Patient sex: M
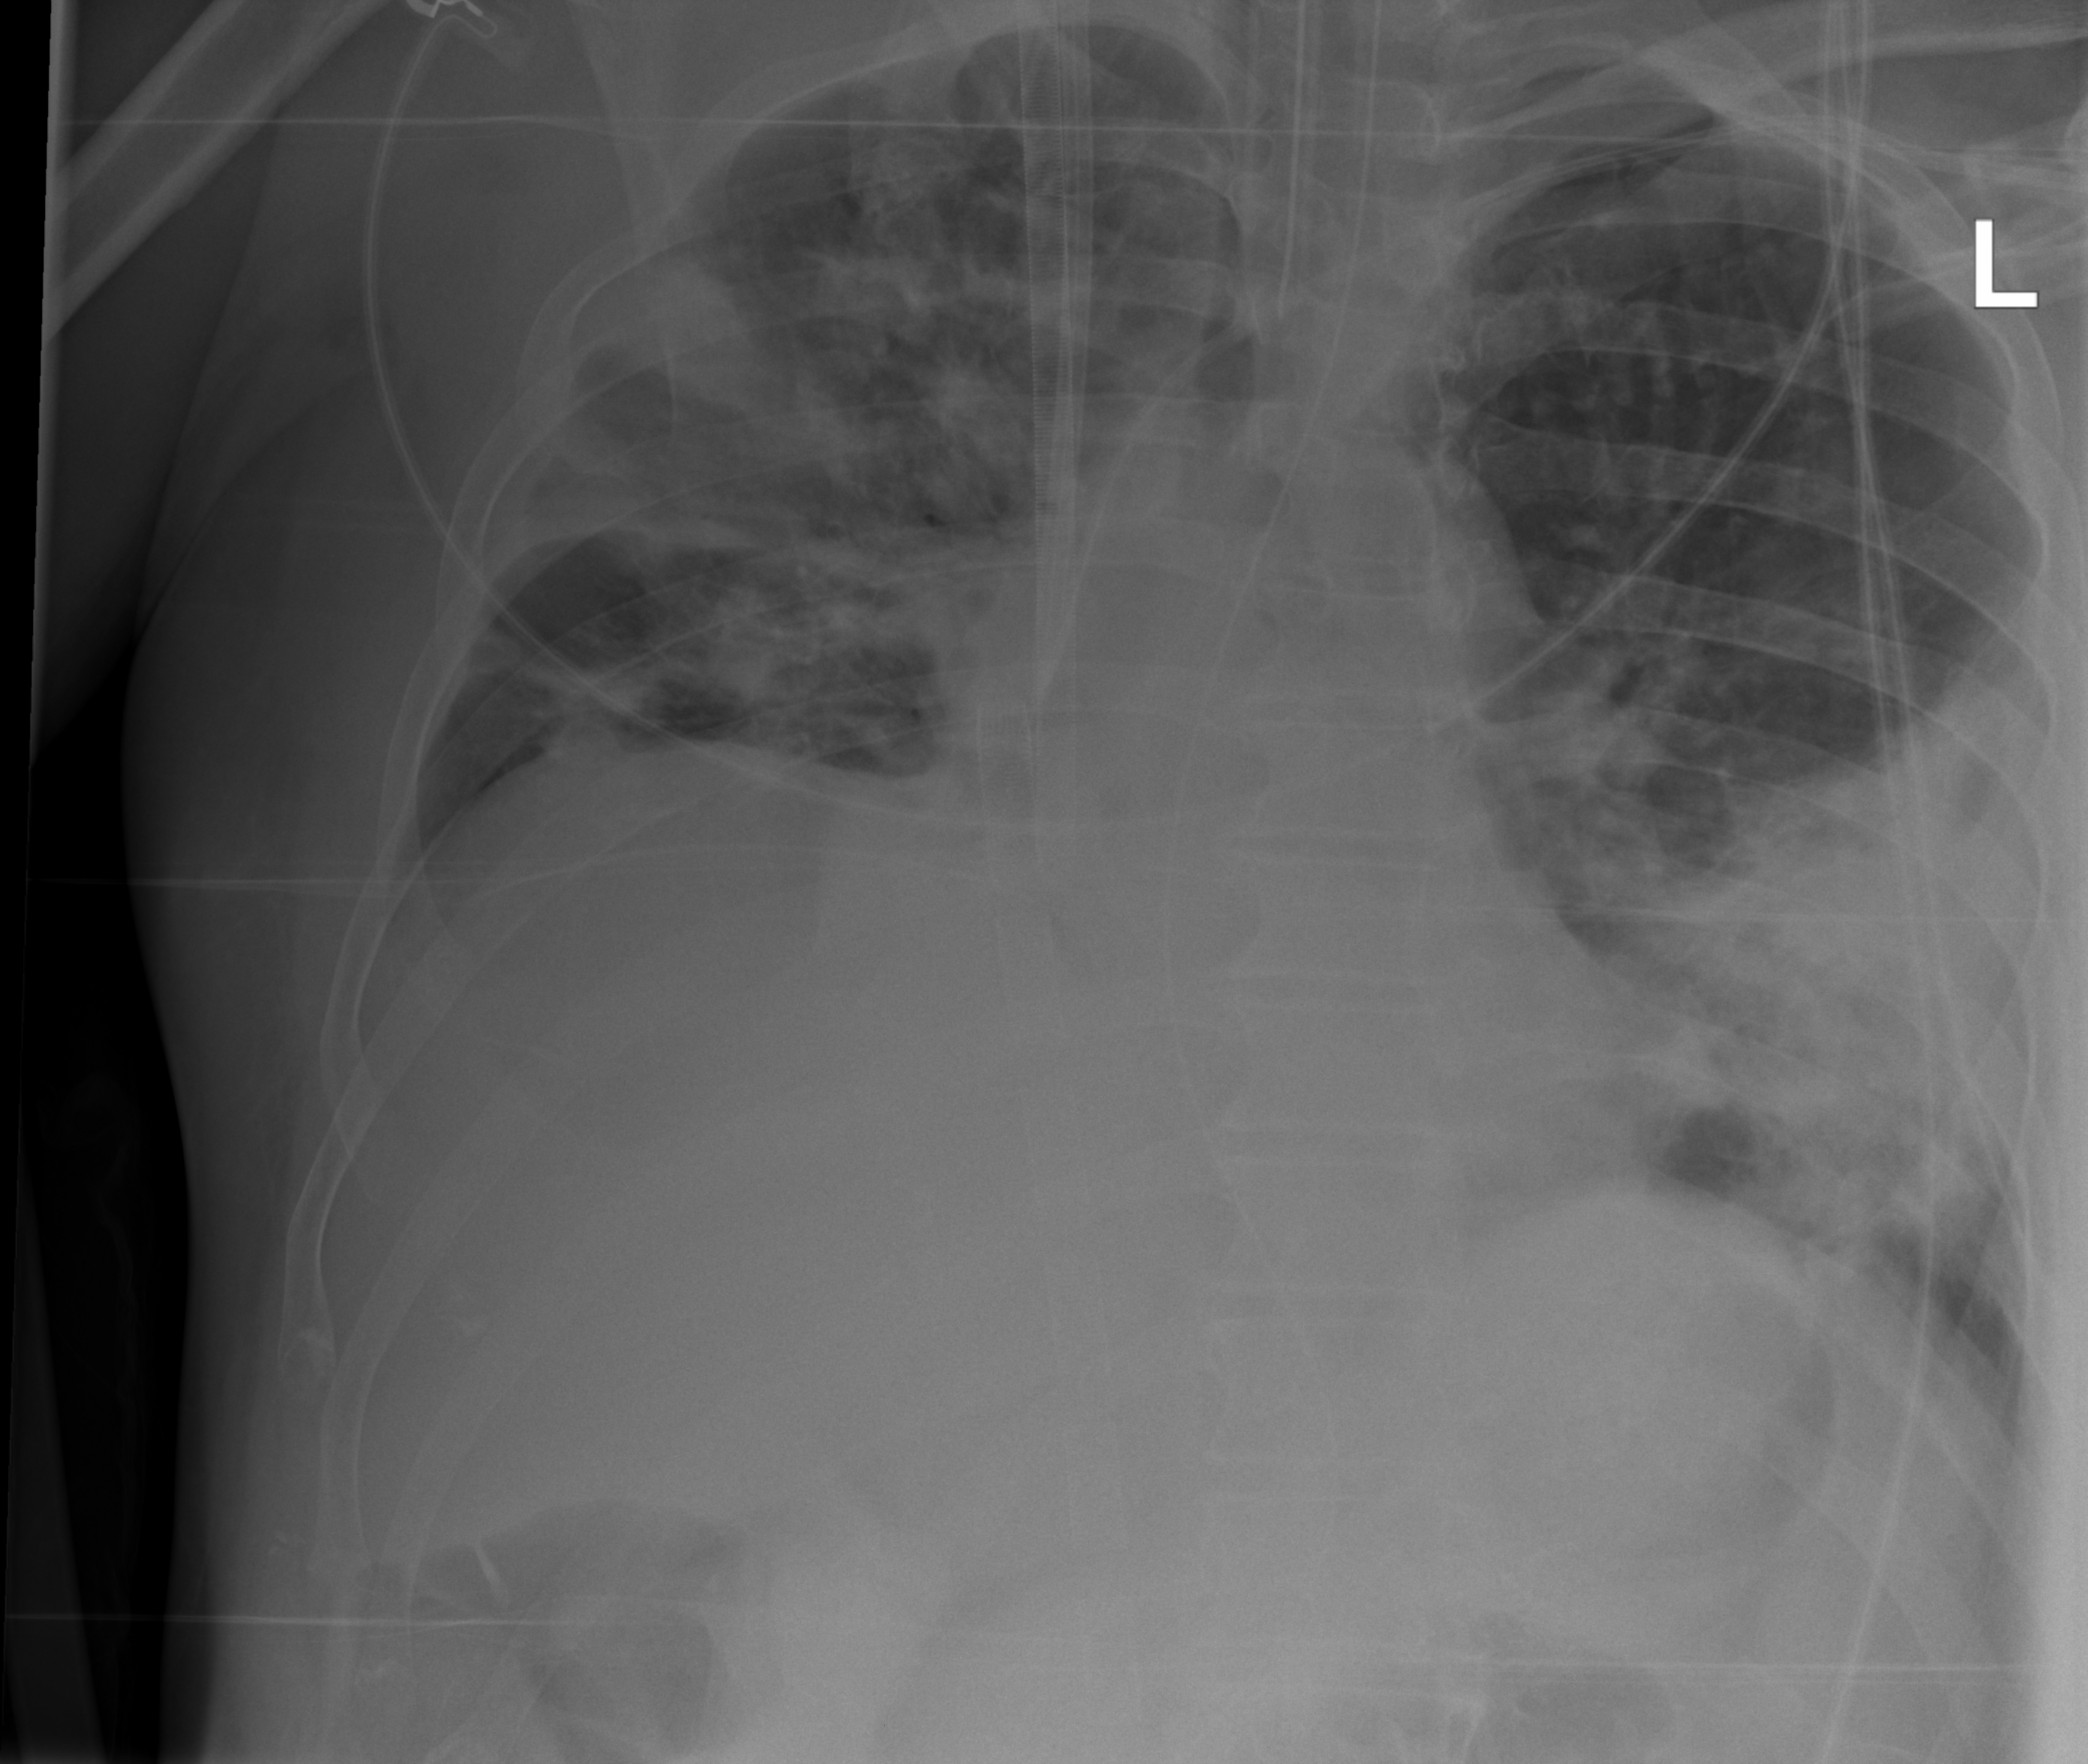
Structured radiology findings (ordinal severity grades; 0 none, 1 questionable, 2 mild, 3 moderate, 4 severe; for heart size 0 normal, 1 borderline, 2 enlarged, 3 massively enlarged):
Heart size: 0
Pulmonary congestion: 0
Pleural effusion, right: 0
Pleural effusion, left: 0
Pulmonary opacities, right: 3
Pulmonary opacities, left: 3
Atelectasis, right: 3
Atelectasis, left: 3